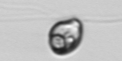
Label: flagellate_morphotype1